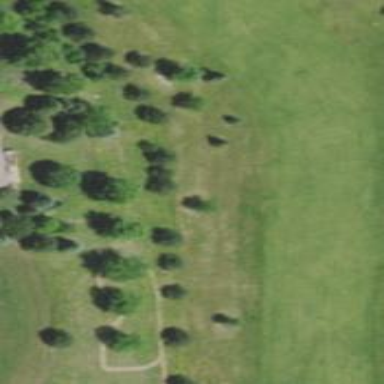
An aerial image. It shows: Grassy area designated as golf fairway.